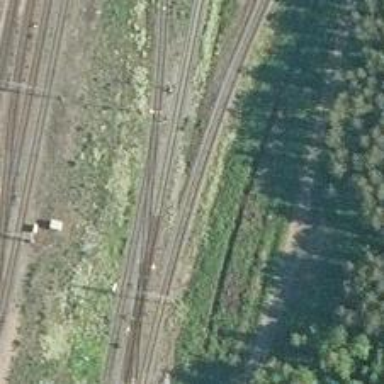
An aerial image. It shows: Continuous rail track.